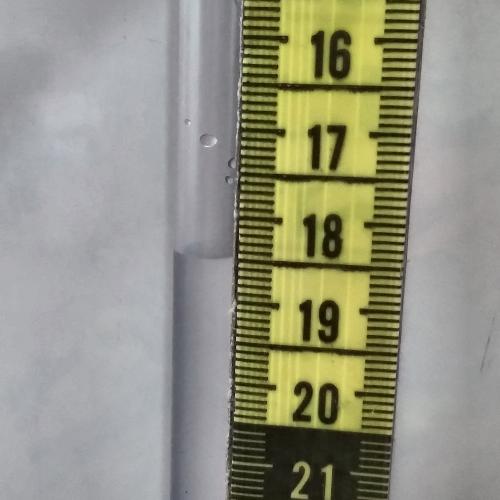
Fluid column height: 18.5 cm